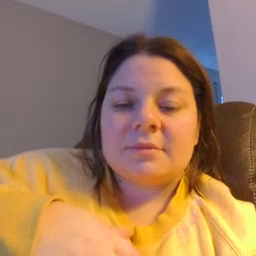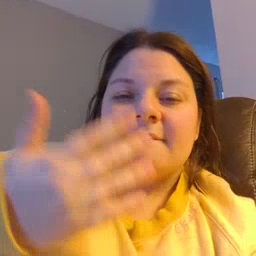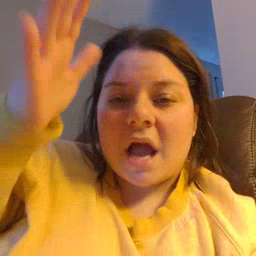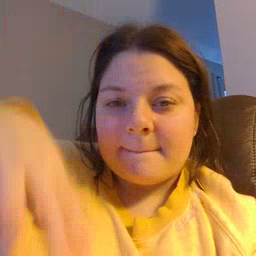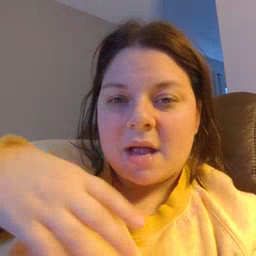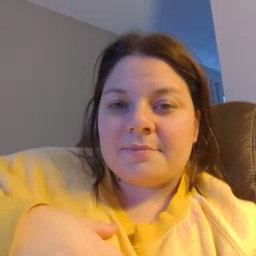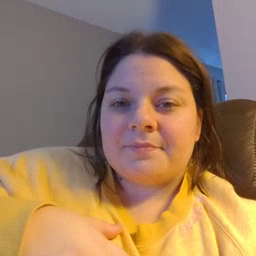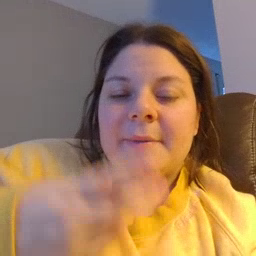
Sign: fireman